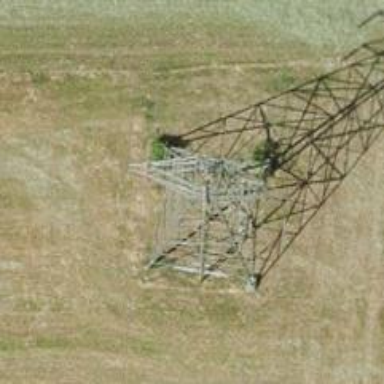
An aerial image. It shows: Towering power structure.